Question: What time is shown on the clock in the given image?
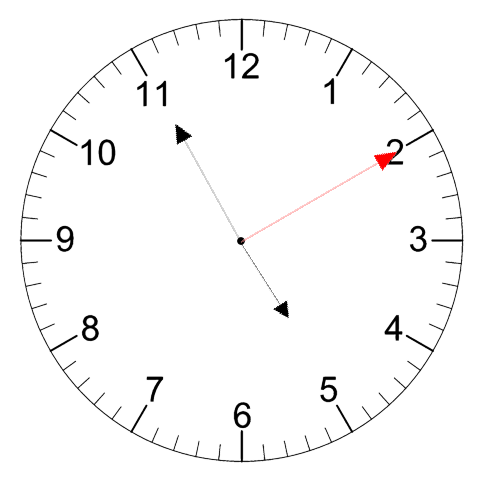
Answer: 04:55:10